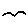
Label: bird